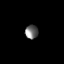
Tissue: lung
Cell type: Epithelial cells
Senescence score: 0.2091
Nuclear area (px): 178
Mean DAPI intensity: 112.944